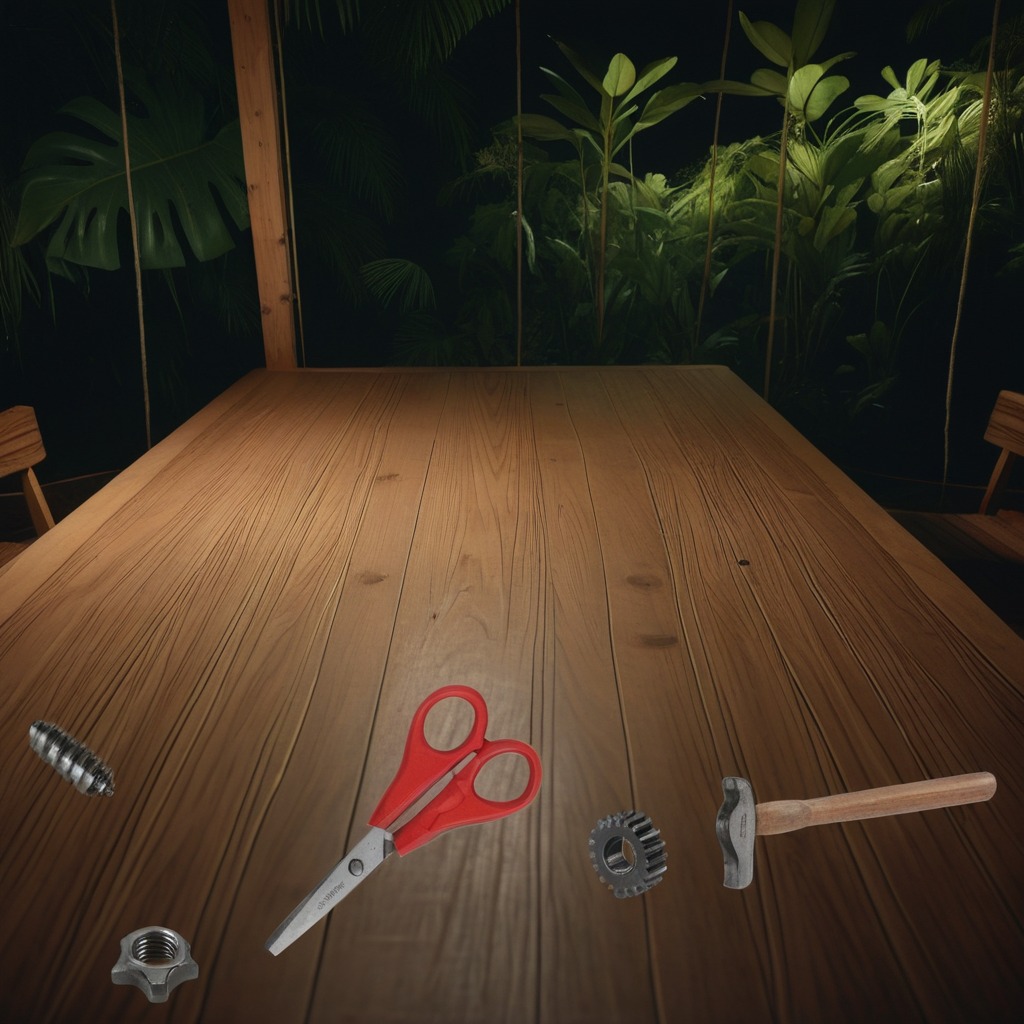
A steel gear with teeth, a metal machine screw, a hammer, a metal nut, and a pair of scissors are lying on the wooden table.